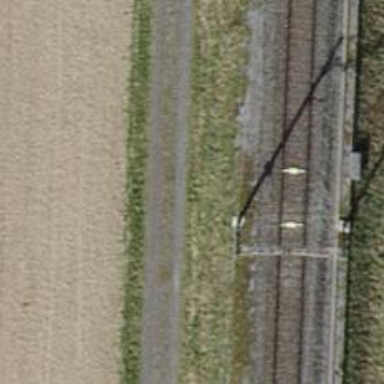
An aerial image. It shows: Track with pebblestone surface. The track type is grade2.